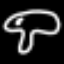
Label: mushroom